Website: walmart
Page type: account-dashboard
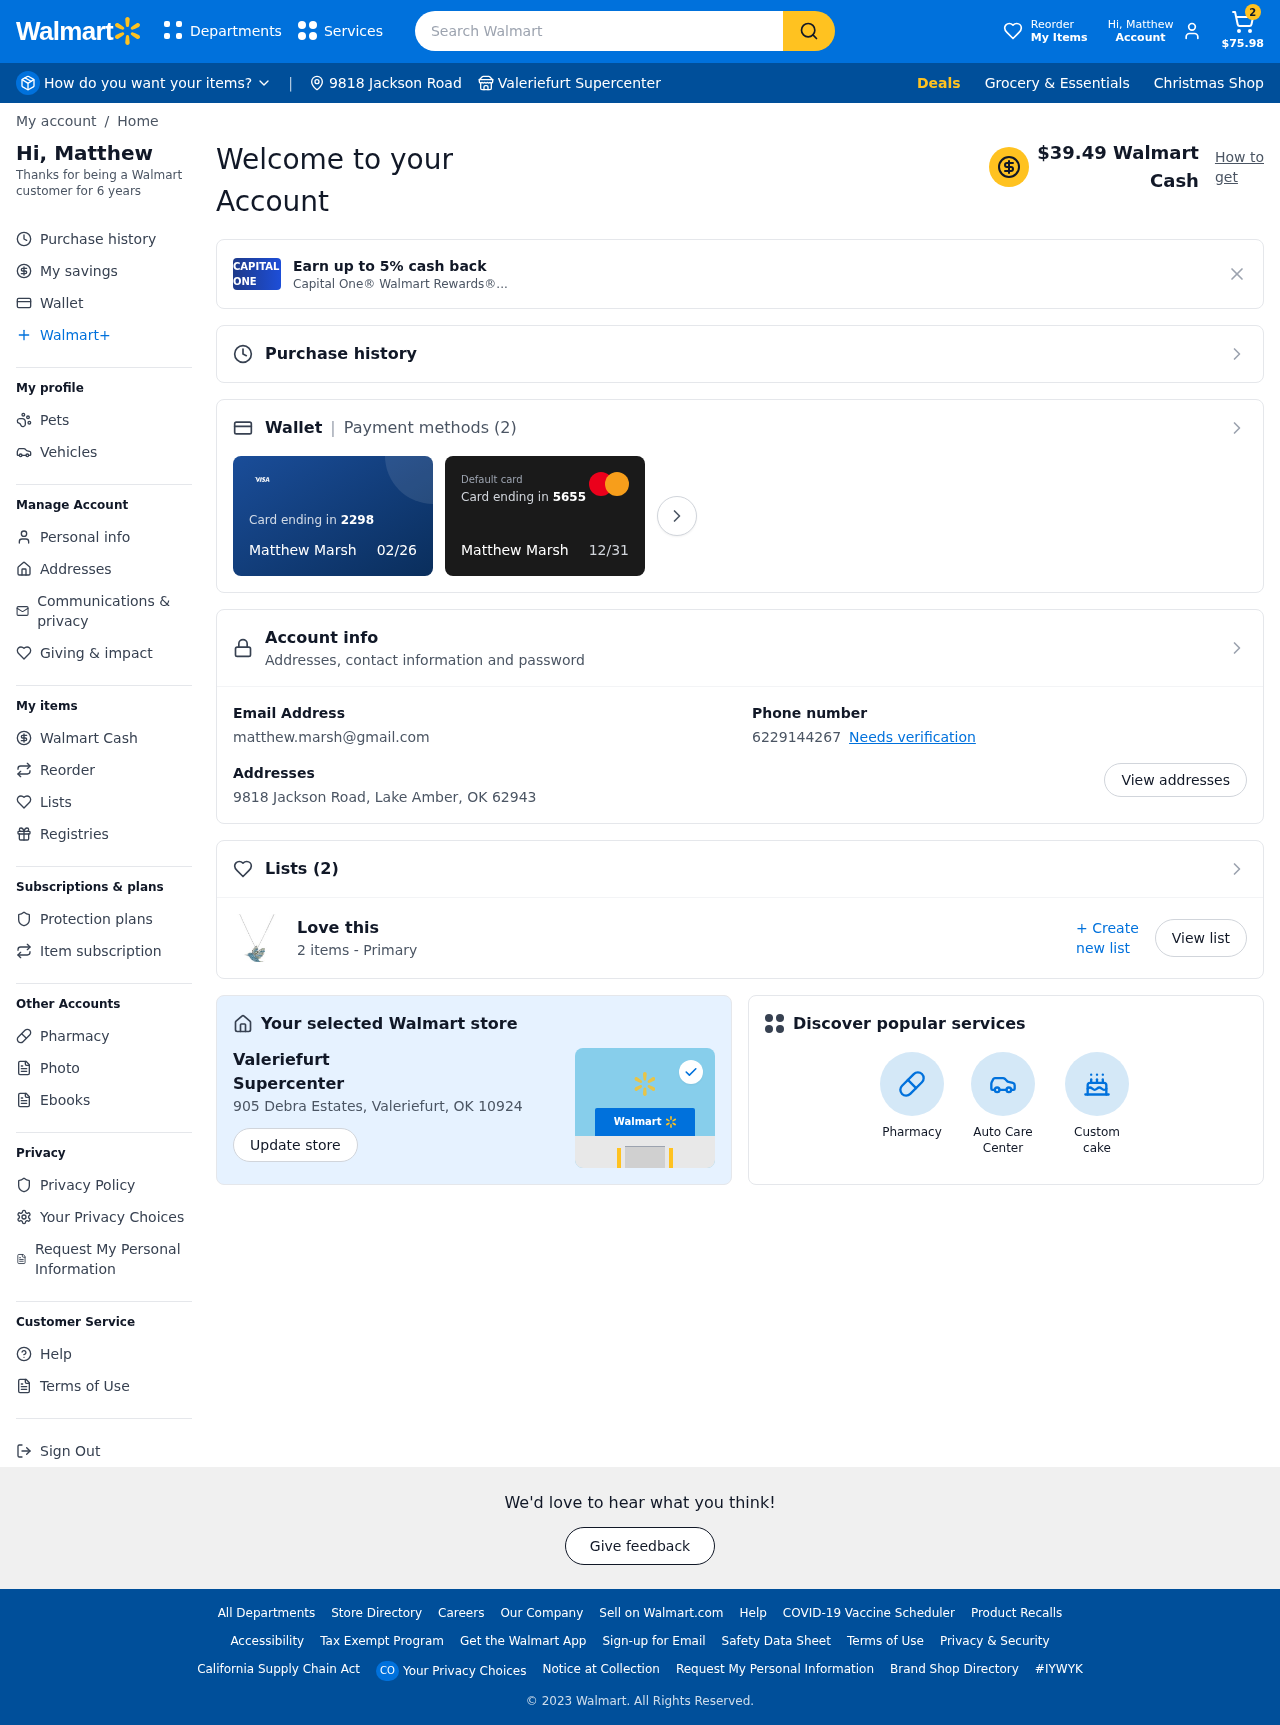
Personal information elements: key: PII_CARD_EXPIRY
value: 02/26
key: PII_CARD_LAST4
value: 2298
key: PII_EMAIL
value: matthew.marsh@gmail.com
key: PII_FIRSTNAME
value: Matthew
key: PII_FULLNAME
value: Matthew Marsh
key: PII_LOCATION1_CITY
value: Valeriefurt Supercenter
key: PII_LOCATION1_CITY
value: Valeriefurt
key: PII_LOCATION1_CITY_STATE_ZIP
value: Valeriefurt, OK 10924
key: PII_LOCATION1_STREET
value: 905 Debra Estates
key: PII_PHONE
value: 6229144267
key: PII_STREET
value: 9818 Jackson Road
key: PII_FIRSTNAME2
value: Matthew
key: PII_FIRSTNAME3
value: Matthew
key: PII_FIRSTNAME_DERIVED
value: Matthew
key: PII_WALMART_CASH
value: $39.49
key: PII_CARD_LAST42
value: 5655
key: PII_LASTNAME
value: Marsh
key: PII_FULLNAME2
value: Matthew Marsh
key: PII_FULLNAME3
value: Matthew Marsh
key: PII_LASTNAME2
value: Marsh
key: PII_LASTNAME3
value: Marsh
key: PII_LASTNAME_DERIVED
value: Marsh
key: PII_FULLNAME_DERIVED
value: Matthew Marsh
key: PII_NAME_FULL_DERIVED
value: Matthew Marsh
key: PII_CARD_EXPIRY2
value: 12/31
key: PII_CITY_STATE_ZIP
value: Lake Amber, OK 62943
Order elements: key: ORDER_NUM_ITEMS
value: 2
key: ORDER_SUBTOTAL
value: $75.98
Search elements: key: HEADER_SEARCH
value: Search Walmart